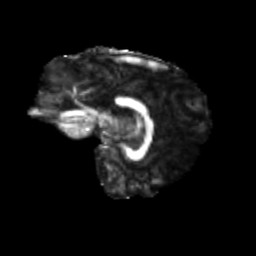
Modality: FA
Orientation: sagittal
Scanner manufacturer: siemens
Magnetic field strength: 3 T
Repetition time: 9.2 s
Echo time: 0.084 s